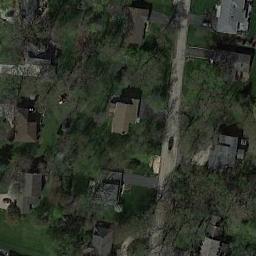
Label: medium_residential